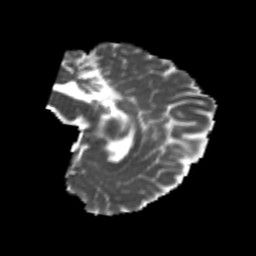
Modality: MD
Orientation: sagittal
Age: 22
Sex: female
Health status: healthy
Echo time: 0.074 s